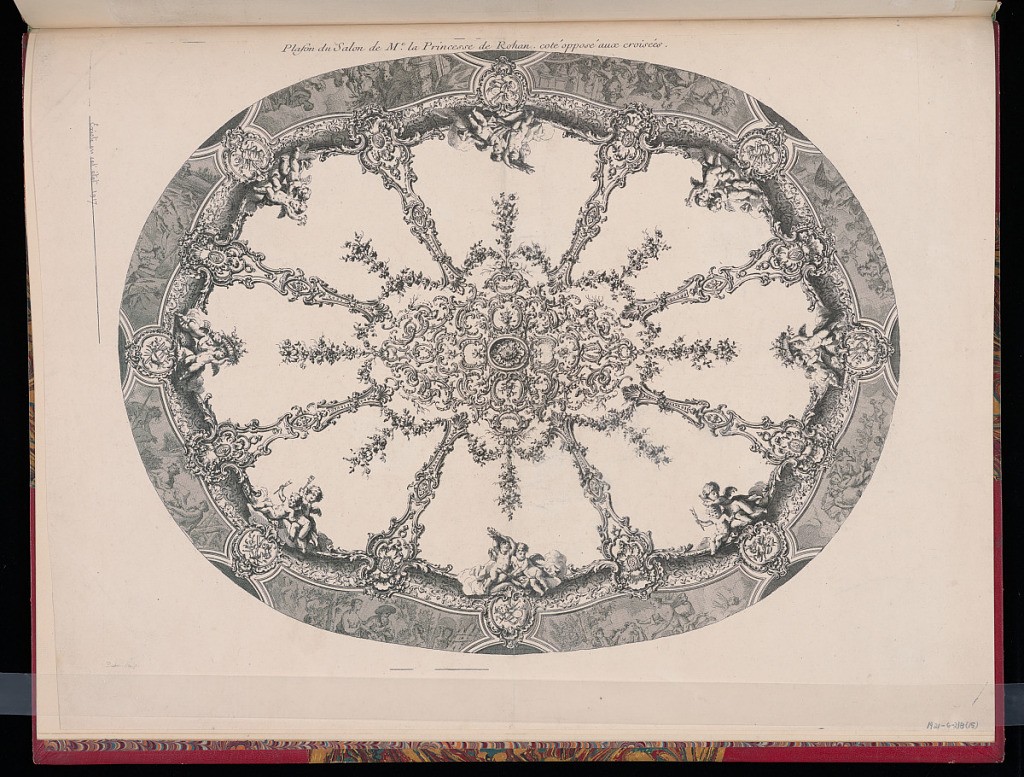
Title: Plafon du Salon de Me. la Princesse de Rohan. coté opposé aux croisées
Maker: Germain Boffrand, French, 1667–1754
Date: after 1745
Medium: Etching and engraving on laid paper
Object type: Bound print
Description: Ceiling decoration for the Salon of the Princess de Rohan in the Hôtel de Soubise, currently a part of the French National Archives.The oval ceiling has at its center an elaborate fleuron with garlands that radiates to the cornice. The cornice is covered in rocaille ornamentation and eight cartouches with trophies inside, and carved putti above. Paintings between the cartouches illustrate the story of Cupid and Psyche.